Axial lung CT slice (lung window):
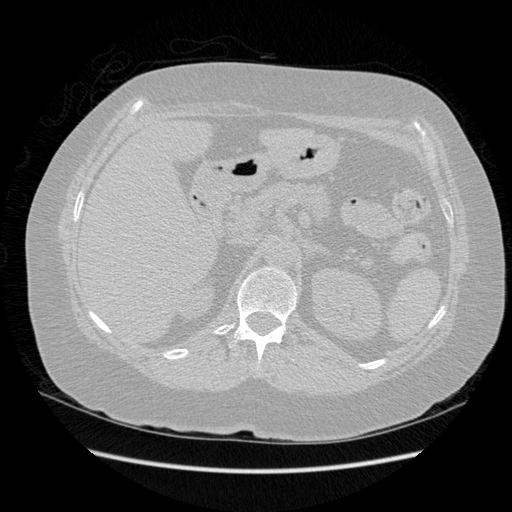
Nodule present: no